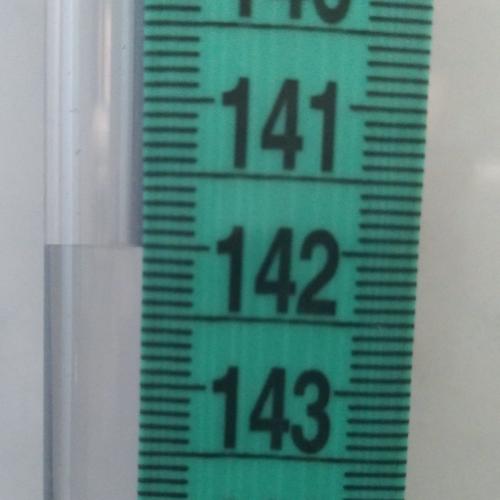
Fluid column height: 142.0 cm